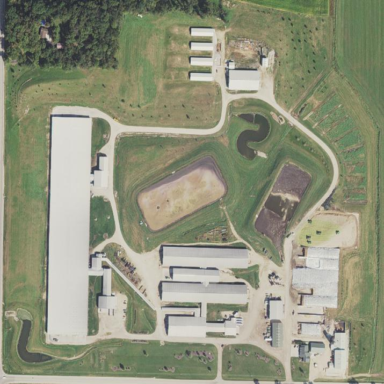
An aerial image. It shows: Feedlot in farmyard.